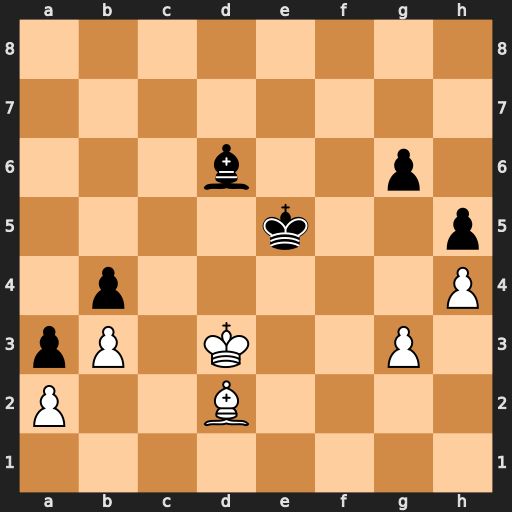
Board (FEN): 8/8/3b2p1/4k2p/1p5P/pP1K2P1/P2B4/8
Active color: w
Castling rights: -
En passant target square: -
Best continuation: Bf4+ Ke6 Bxd6